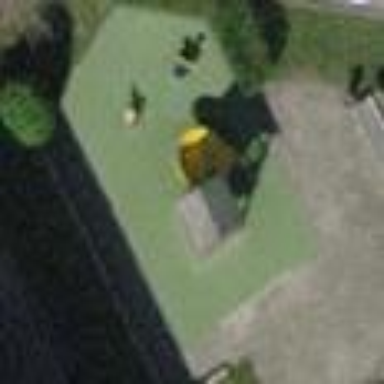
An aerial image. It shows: Playground area for leisure land.